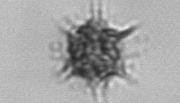
Label: Dictyocha